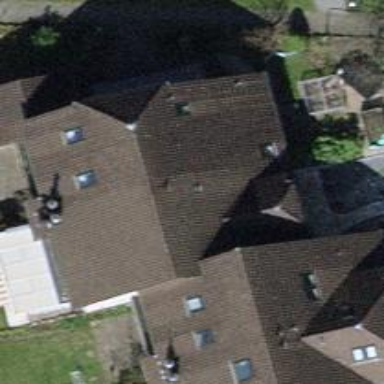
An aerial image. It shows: Terrace building.